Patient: sex F, age 68
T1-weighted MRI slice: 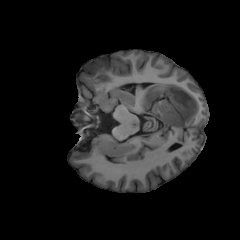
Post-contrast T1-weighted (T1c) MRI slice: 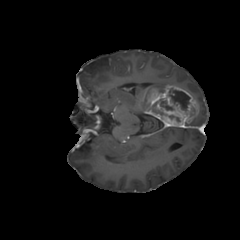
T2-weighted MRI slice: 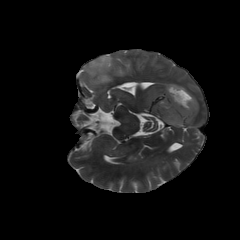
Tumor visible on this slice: yes
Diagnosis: Glioblastoma, IDH-wildtype
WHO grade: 4